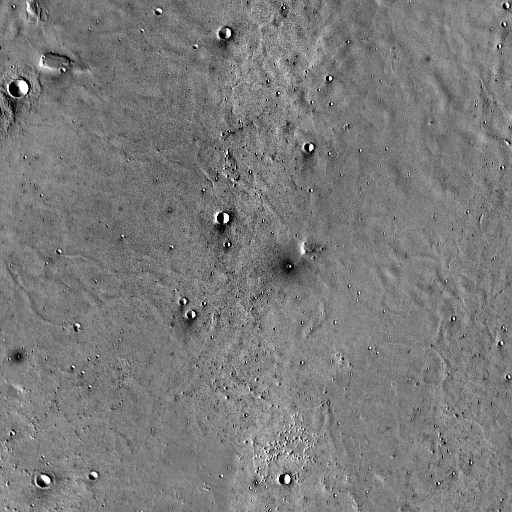
Crater classes present: Background, Other